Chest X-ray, AP view. Patient: 24 years old, sex F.
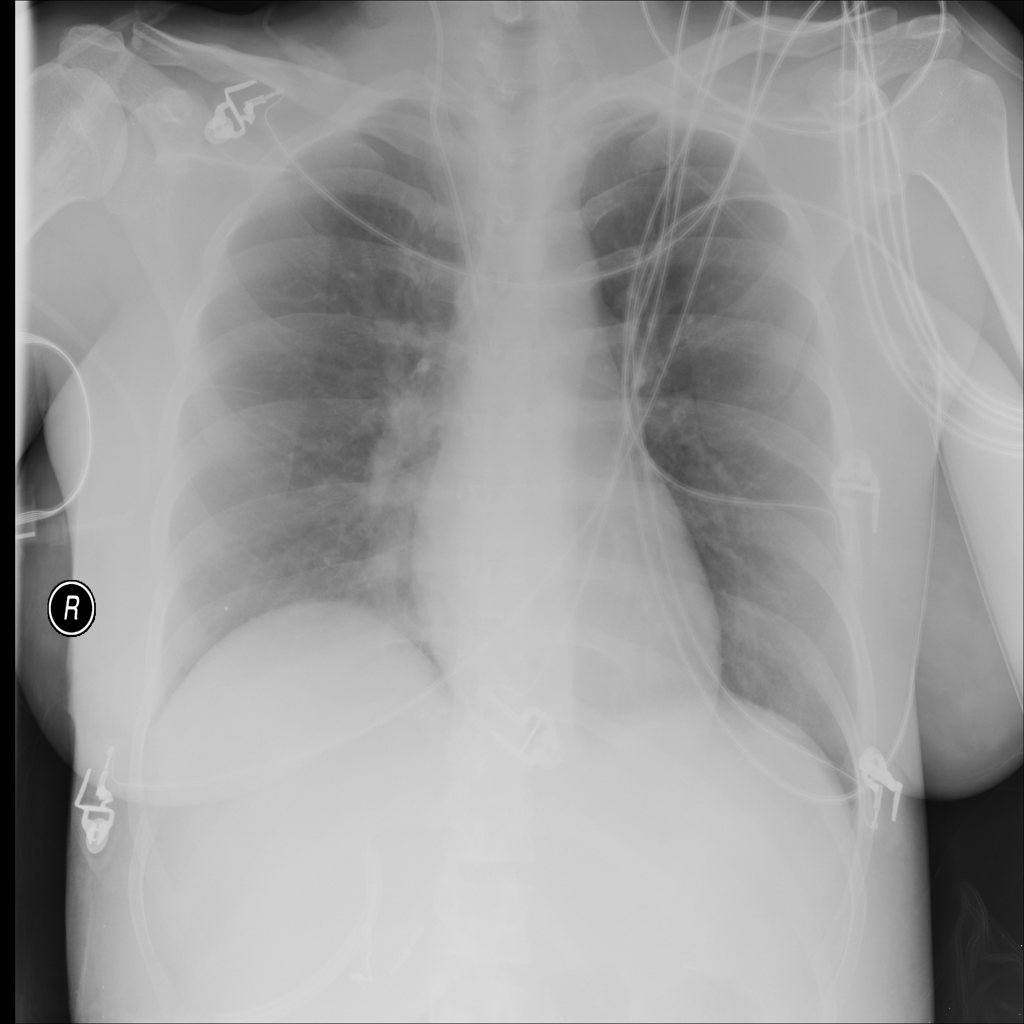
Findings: No Finding